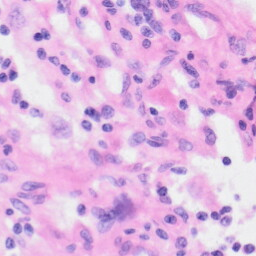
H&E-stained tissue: Kidney